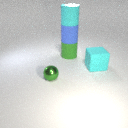
large green rubber cylinder below large cyan rubber cylinder